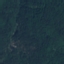
Label: Forest